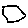
Label: hexagon